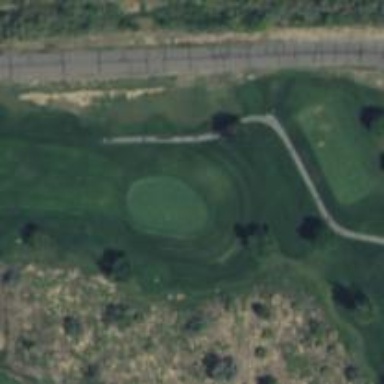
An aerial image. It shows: View of golf hole.